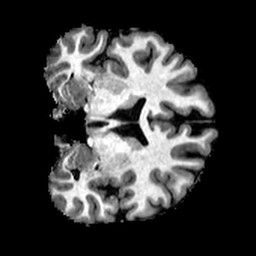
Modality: T1w
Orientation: coronal
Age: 30
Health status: healthy
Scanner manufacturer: philips
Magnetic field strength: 3 T
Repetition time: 0.007813 s
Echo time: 0.00359 s